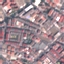
Land use / land cover class: Residential